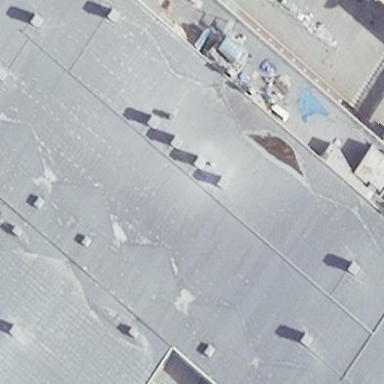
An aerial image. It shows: Industrial building.